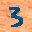
Label: 3